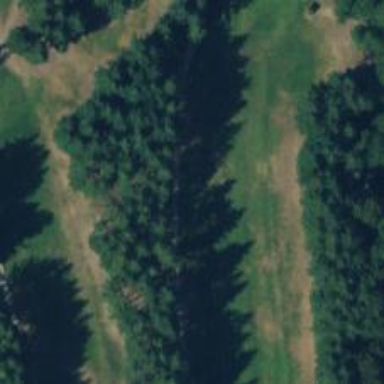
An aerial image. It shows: Golf hole.